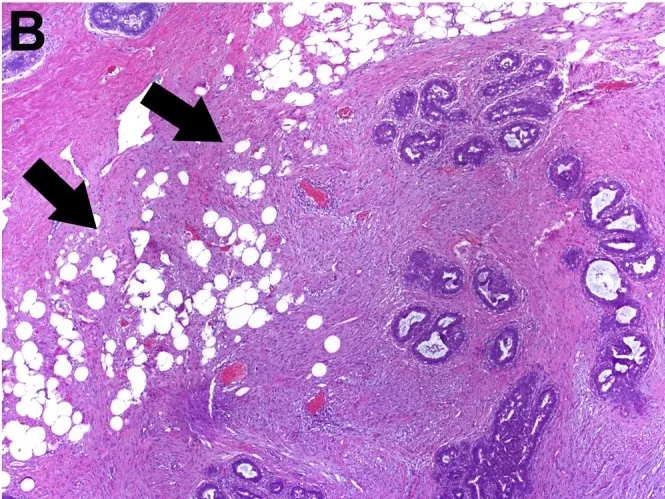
Ductal carcinoma in situ (DCIS) within a benign phyllodes tumor. (B) The phyllodes tumor demonstrates infiltrative edges, extending into adjacent adipose tissue (arrows). Only mild stromal atypia was identified. Mitoses were infrequent.
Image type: pathology (h&e)